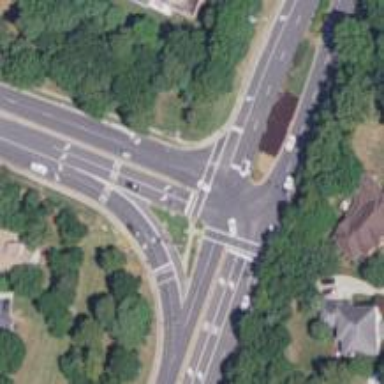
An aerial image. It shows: Uncontrolled road crossing.